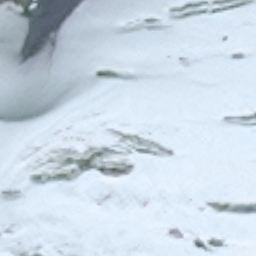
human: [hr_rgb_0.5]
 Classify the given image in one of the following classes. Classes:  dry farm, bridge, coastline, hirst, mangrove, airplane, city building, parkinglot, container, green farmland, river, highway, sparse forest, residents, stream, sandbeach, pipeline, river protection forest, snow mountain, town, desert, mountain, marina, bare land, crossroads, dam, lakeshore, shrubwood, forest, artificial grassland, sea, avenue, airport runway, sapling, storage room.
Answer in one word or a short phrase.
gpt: snow mountain